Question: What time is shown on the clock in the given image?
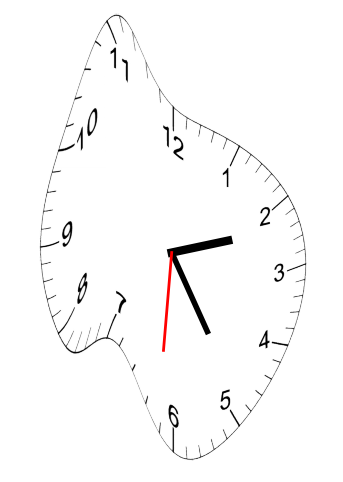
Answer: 02:24:31